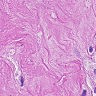
Metastatic tissue present: yes